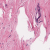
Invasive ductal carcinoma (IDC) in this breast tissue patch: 0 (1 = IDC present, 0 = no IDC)